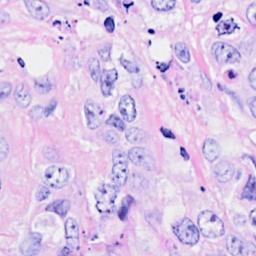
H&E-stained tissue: Breast